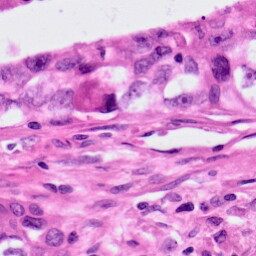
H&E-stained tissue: Lung